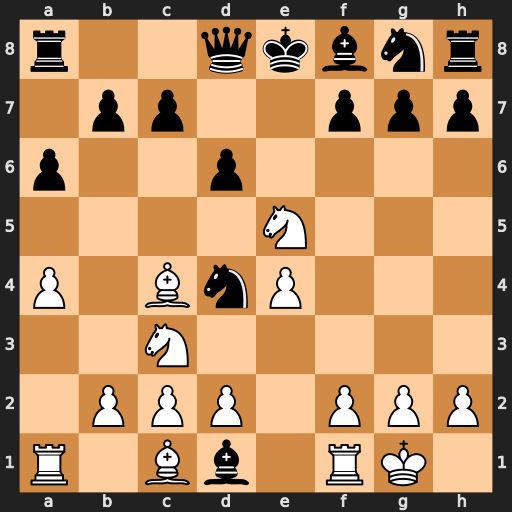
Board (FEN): r2qkbnr/1pp2ppp/p2p4/4N3/P1BnP3/2N5/1PPP1PPP/R1Bb1RK1
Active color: w
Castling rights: kq
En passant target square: -
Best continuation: Bxf7+ Ke7 Nd5#